Question: I have the following binary image:

<URL>
I manually select the start and end points using the ruler in imtool to get the length. Is there a way to automatically get the length i.e the first white pixel to last white pixel (longest length) without doing it manually.
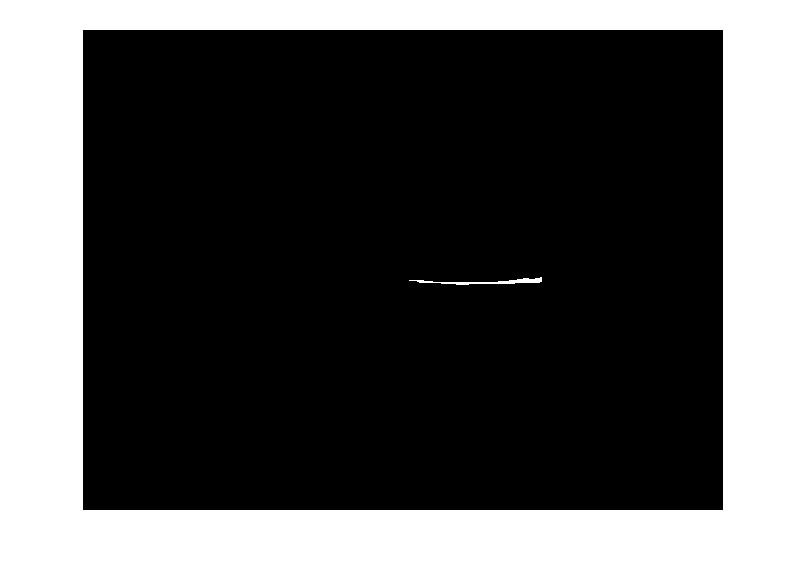
Answer: '''
%%// Get the binary image
img = imread(filename1);
BW = im2bw(img);
%%// Find biggest blob
[L,num] = bwlabel( BW );
count_pixels_per_obj = sum(bsxfun(@eq,L(:),1:num));
[~,ind] = max(count_pixels_per_obj);
biggest_blob = (L==ind);
%%// Find row and column info for all edge pixels
BW1 = edge(biggest_blob,'canny');
[row1,col1] = find(BW1);
%%// Get the distance matrix and thus find the largest length separating
%%// them which is the length of the object/blob
%dist_mat = pdist2([row1 col1],[row1 col1]);
dist_mat = dist2s([row1 col1],[row1 col1]); %// If you do not have pdist2
length_blob = max(dist_mat(:))
'''
'''
function out = dist2s(pt1,pt2)
out = NaN(size(pt1,1),size(pt2,1));
for m = 1:size(pt1,1)
for n = 1:size(pt2,1)
if(m~=n)
out(m,n) = sqrt( (pt1(m,1)-pt2(n,1)).^2 + (pt1(m,2)-pt2(n,2)).^2 );
end
end
end
'''